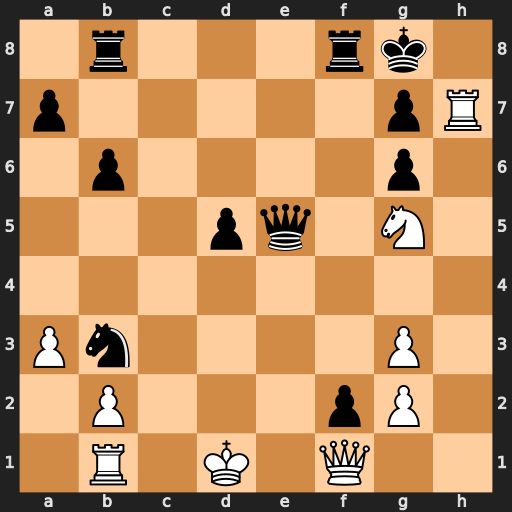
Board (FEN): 1r3rk1/p5pR/1p4p1/3pq1N1/8/Pn4P1/1P3pP1/1R1K1Q2
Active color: w
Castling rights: -
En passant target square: -
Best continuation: Rh8+ Kxh8 Qh1+ Kg8 Qh7#